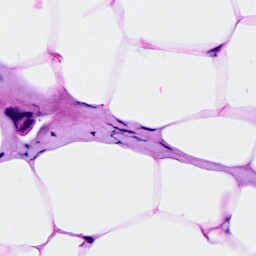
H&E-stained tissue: Breast